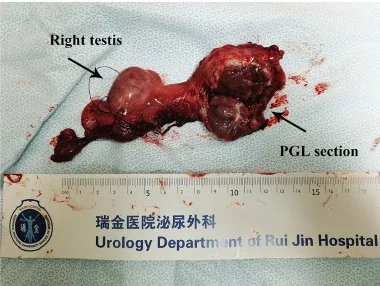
(A) Right spermatic cord, testis, epididymis, and tumor. The tumor is closely related to the spermatic cord, and its section is grayish yellow, solid, and with moderate hardness. A negative resection margin was obtained.
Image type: medical_photograph (other_medical_photograph)